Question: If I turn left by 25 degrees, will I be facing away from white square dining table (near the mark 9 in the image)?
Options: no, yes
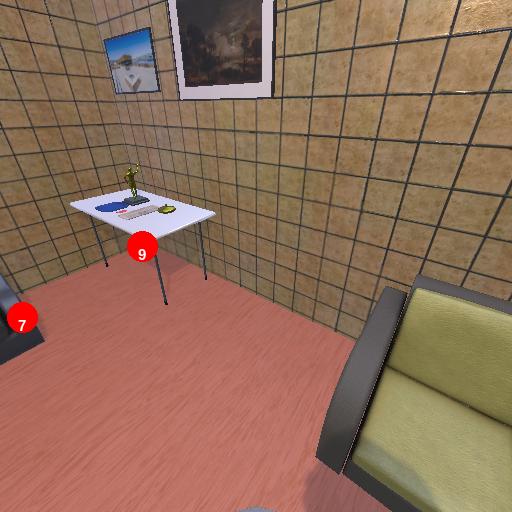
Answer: no